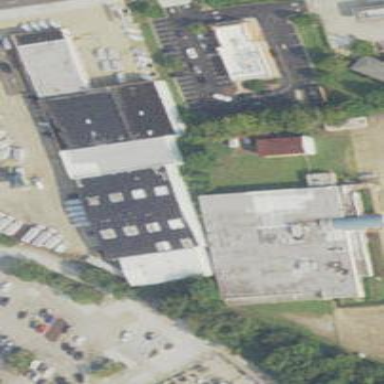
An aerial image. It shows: Building that houses bowling alley.